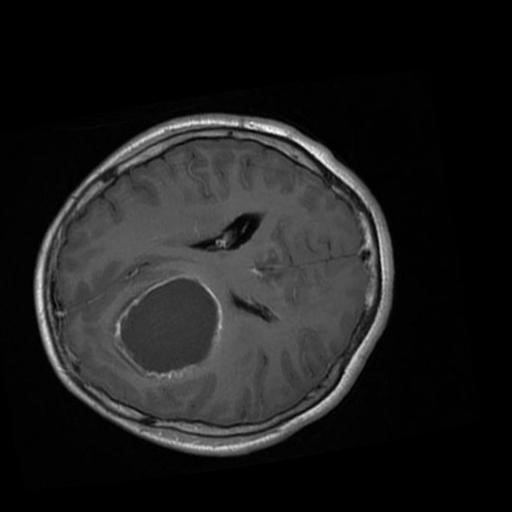
Label: brain_glioma